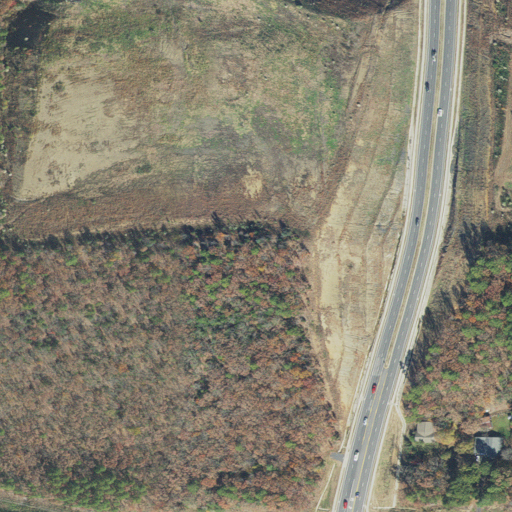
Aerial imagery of mountain in Arkansas named Blaney Hill containing grassland, deciduous forest, medium intensity development, mixed forest, low intensity development, open development, shrub, open water, pasture, evergreen forest, and barren land